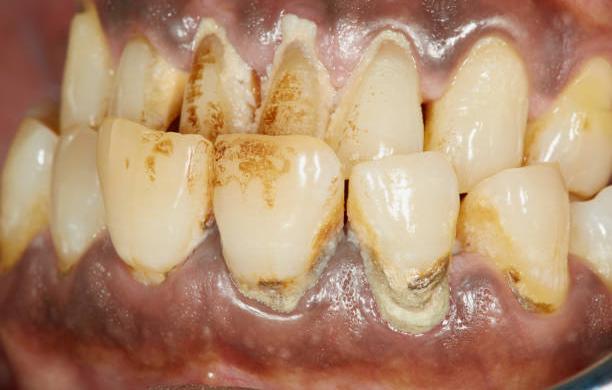
Condition: Gingivitis